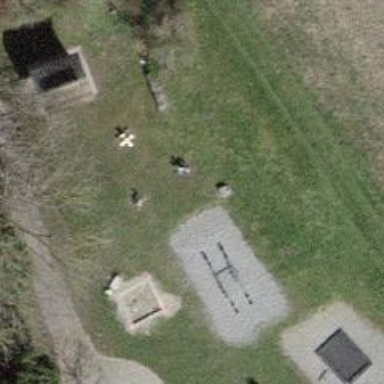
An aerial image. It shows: Playground with springy equipment.